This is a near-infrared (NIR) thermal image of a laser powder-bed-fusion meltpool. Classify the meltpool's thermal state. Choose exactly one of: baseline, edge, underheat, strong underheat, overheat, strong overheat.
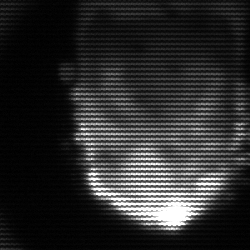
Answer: baseline